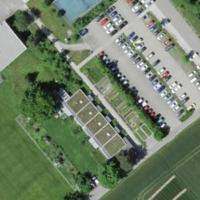
EUNIS habitat code: 54
Species observed at this site:
Prunus mahaleb
Euonymus europaeus
Prunus padus
Campanula trachelium
Helleborus niger